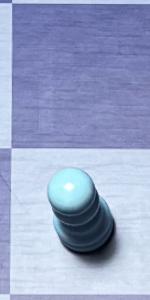
Label: Pawn_White